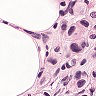
Metastatic tissue present: yes